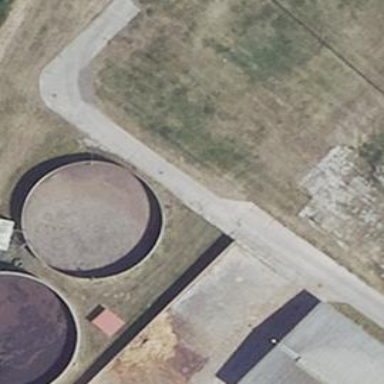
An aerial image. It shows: Building that serves as silo.